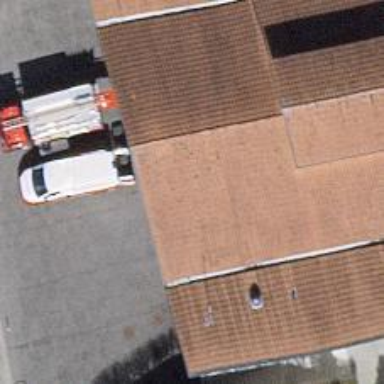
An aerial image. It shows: Fire station.